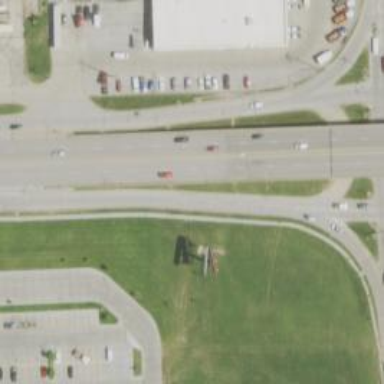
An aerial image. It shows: Viaduct bridge over primary highway.